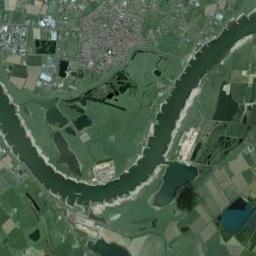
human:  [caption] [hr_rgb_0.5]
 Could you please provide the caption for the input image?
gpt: A crooked green river with white sand beside the river, Several lakes next to it, Green and tan mixed fields on both sides, And large buildings .

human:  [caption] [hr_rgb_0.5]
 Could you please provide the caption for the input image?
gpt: There are many trees on either side of the river .

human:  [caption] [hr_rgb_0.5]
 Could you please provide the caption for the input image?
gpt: The dark green river goes through the farmland and some lakes of different sizes are next to the river .

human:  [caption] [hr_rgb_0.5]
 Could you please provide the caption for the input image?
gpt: The river goes through farmland and houses .

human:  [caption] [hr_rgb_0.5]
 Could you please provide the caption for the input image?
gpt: There are many green farmlands around the river .